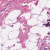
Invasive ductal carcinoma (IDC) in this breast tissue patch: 0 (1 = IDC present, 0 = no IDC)